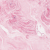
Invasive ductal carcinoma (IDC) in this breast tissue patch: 0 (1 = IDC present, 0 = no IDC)